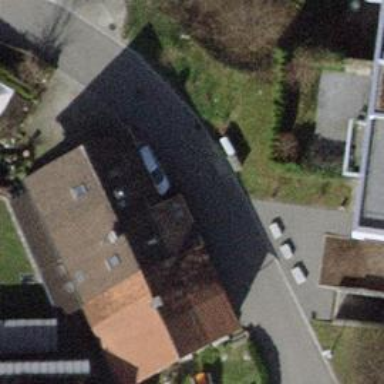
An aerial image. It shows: Street cabinet.